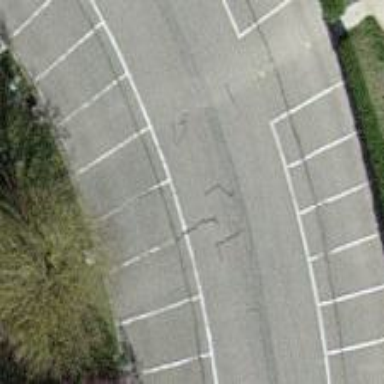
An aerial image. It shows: Asphalt parking aisle along service road.